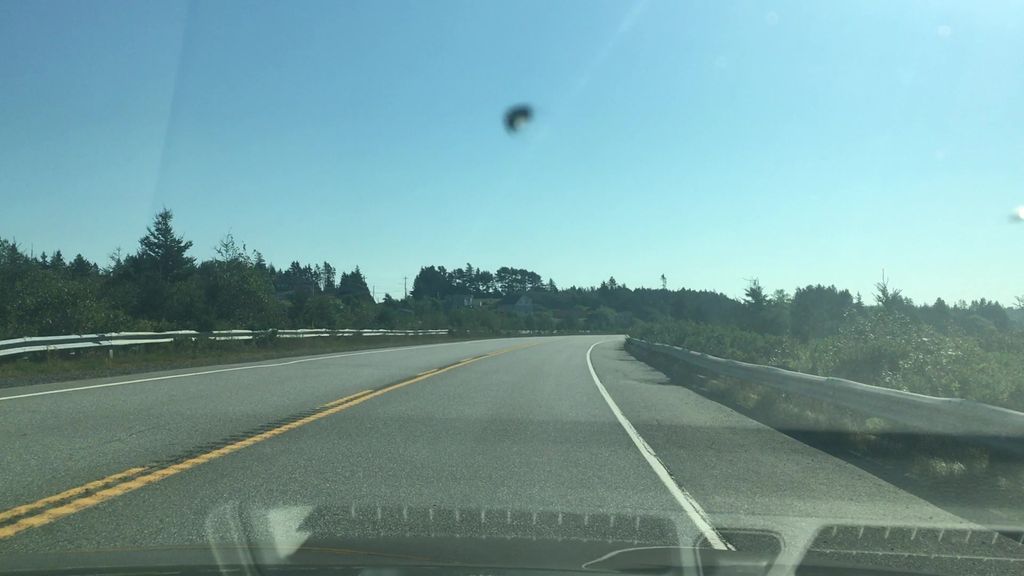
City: halifax